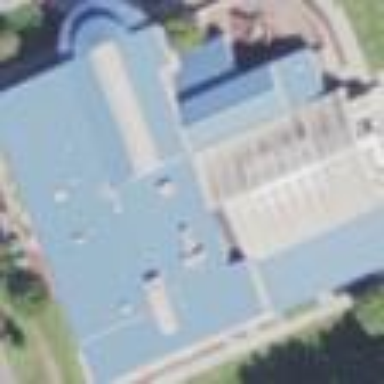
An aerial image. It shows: Building used as fitness center.